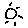
Label: sun